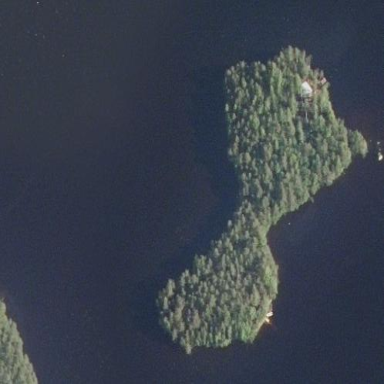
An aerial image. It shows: Islet.